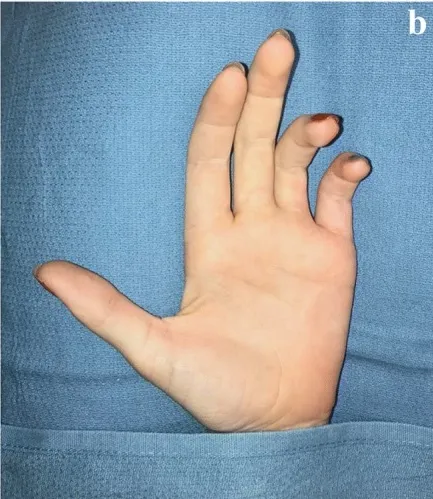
Clinical appearance on initial presentation to the hand surgery service The patient had wasting of the ulnar innervated intrinsic muscles of the hand between the metacarpals. When the ulnar innervated intrinsic muscles cannot fire, there is extension at the metacarpalphalangeal (MCP) joints and flexion at both the proximal and distal interphalangeal (IP) joints in the ring and small fingers (b).
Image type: medical_photograph (other_medical_photograph)